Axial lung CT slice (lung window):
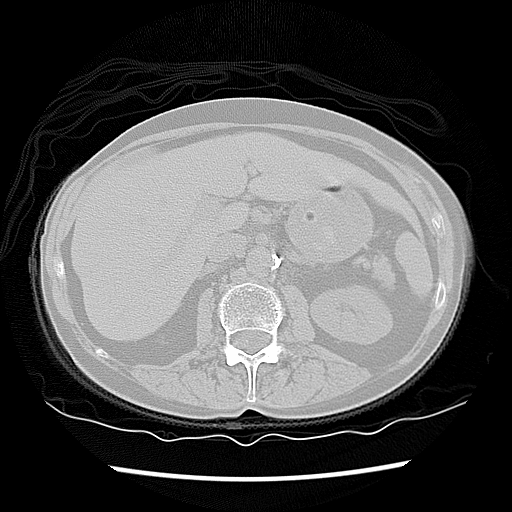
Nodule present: no